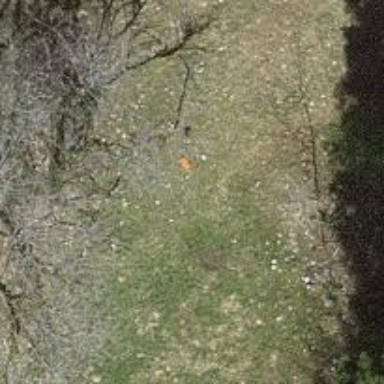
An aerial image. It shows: Pole with roofed pipeline marker.